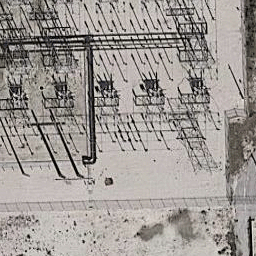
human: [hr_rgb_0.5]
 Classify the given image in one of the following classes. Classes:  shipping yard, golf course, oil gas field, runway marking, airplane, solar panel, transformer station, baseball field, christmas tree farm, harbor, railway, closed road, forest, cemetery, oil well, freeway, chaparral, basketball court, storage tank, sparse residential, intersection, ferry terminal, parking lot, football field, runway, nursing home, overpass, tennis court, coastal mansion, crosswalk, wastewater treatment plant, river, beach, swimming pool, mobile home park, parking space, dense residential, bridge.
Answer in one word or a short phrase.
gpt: transformer station